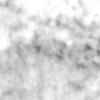
Label: no_change